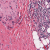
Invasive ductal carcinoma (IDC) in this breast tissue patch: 1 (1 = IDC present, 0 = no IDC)